Question: Following is the exact scenario in my application.

I believe this picture is explaining the issue clearly. please do let me know if you have any questions in understanding the same.
The issues is the HttpPost action gets called twice causing two entries getting added in the database.
How can I prevent the 2 actions?
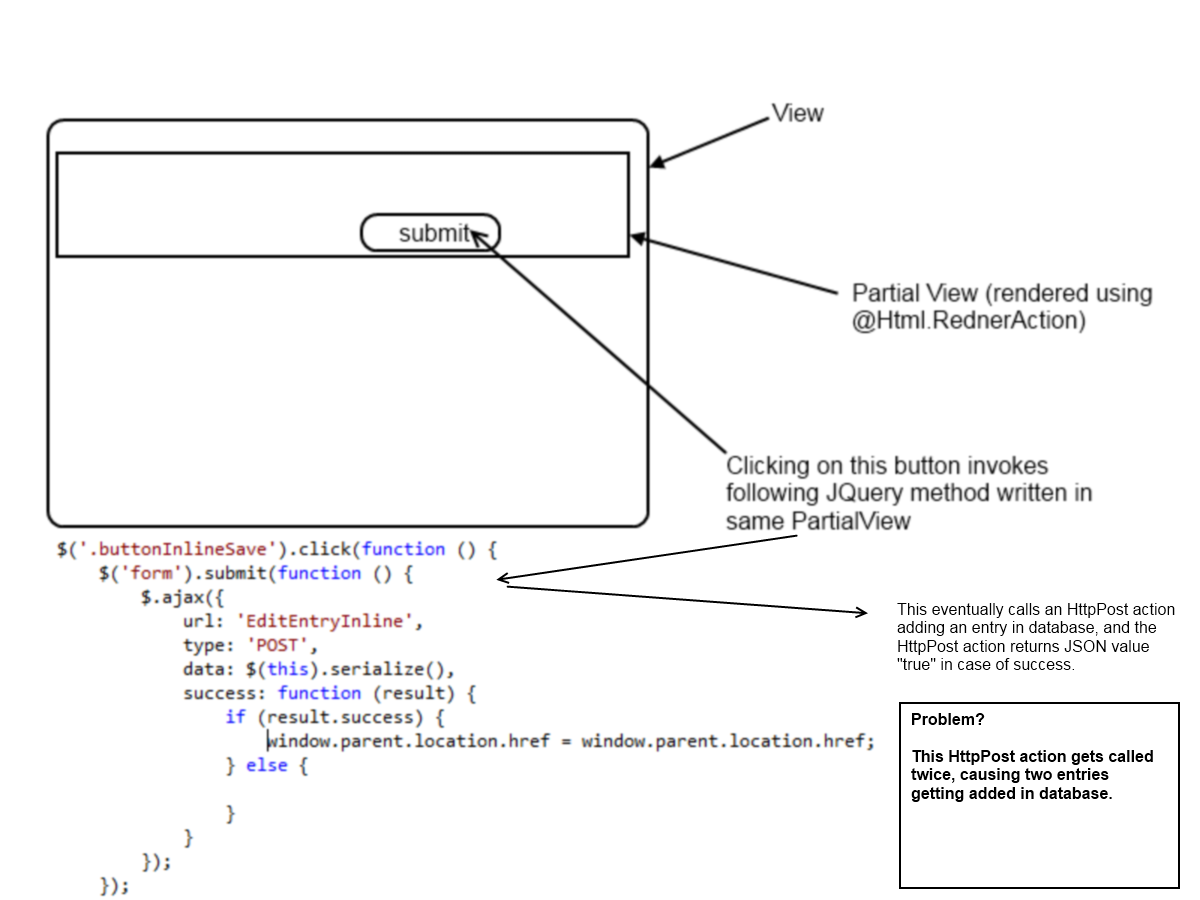
Answer: The problem is because you are adding a 'submit()' handler to your form every time you click the button, therefore the second time you submit the form, it'll hit your action twice, the third click means three posts, and so on.
To fix this, amend your code to hook to either the 'click()' of the submit button, or the 'submit()' of the form only. My preference is the form submission. Try this:
'''
$("form").submit(function(e) {
e.preventDefault();
$.ajax({
url: 'EditEntryInline',
type: 'POST',
data: $(this).serialize(),
success: function(result) {
if (result.success) {
window.location.reload();
}
else {
// inform the user that the save didn't work
}
}
});
});
'''
Also, you should probably amend your selector to use an 'id' so that this code won't hook up to the 'submit()' event of every form which appears on your page.